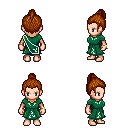
a pixel art fantasy rpg character, female body template, human, light skin, sash dress, white pants, brunette short topknot hairstyle, bracelets, four views (front, back, left, right), 2x2 character sprite sheet, small pixel art, hard edges, no anti-aliasing